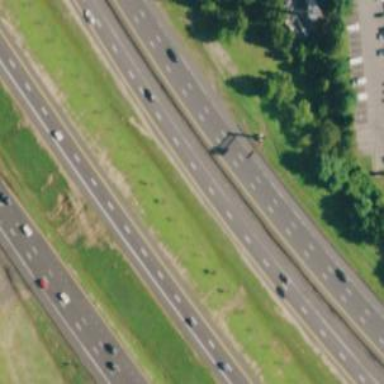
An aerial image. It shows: Urban freeway or expressway.